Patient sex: M
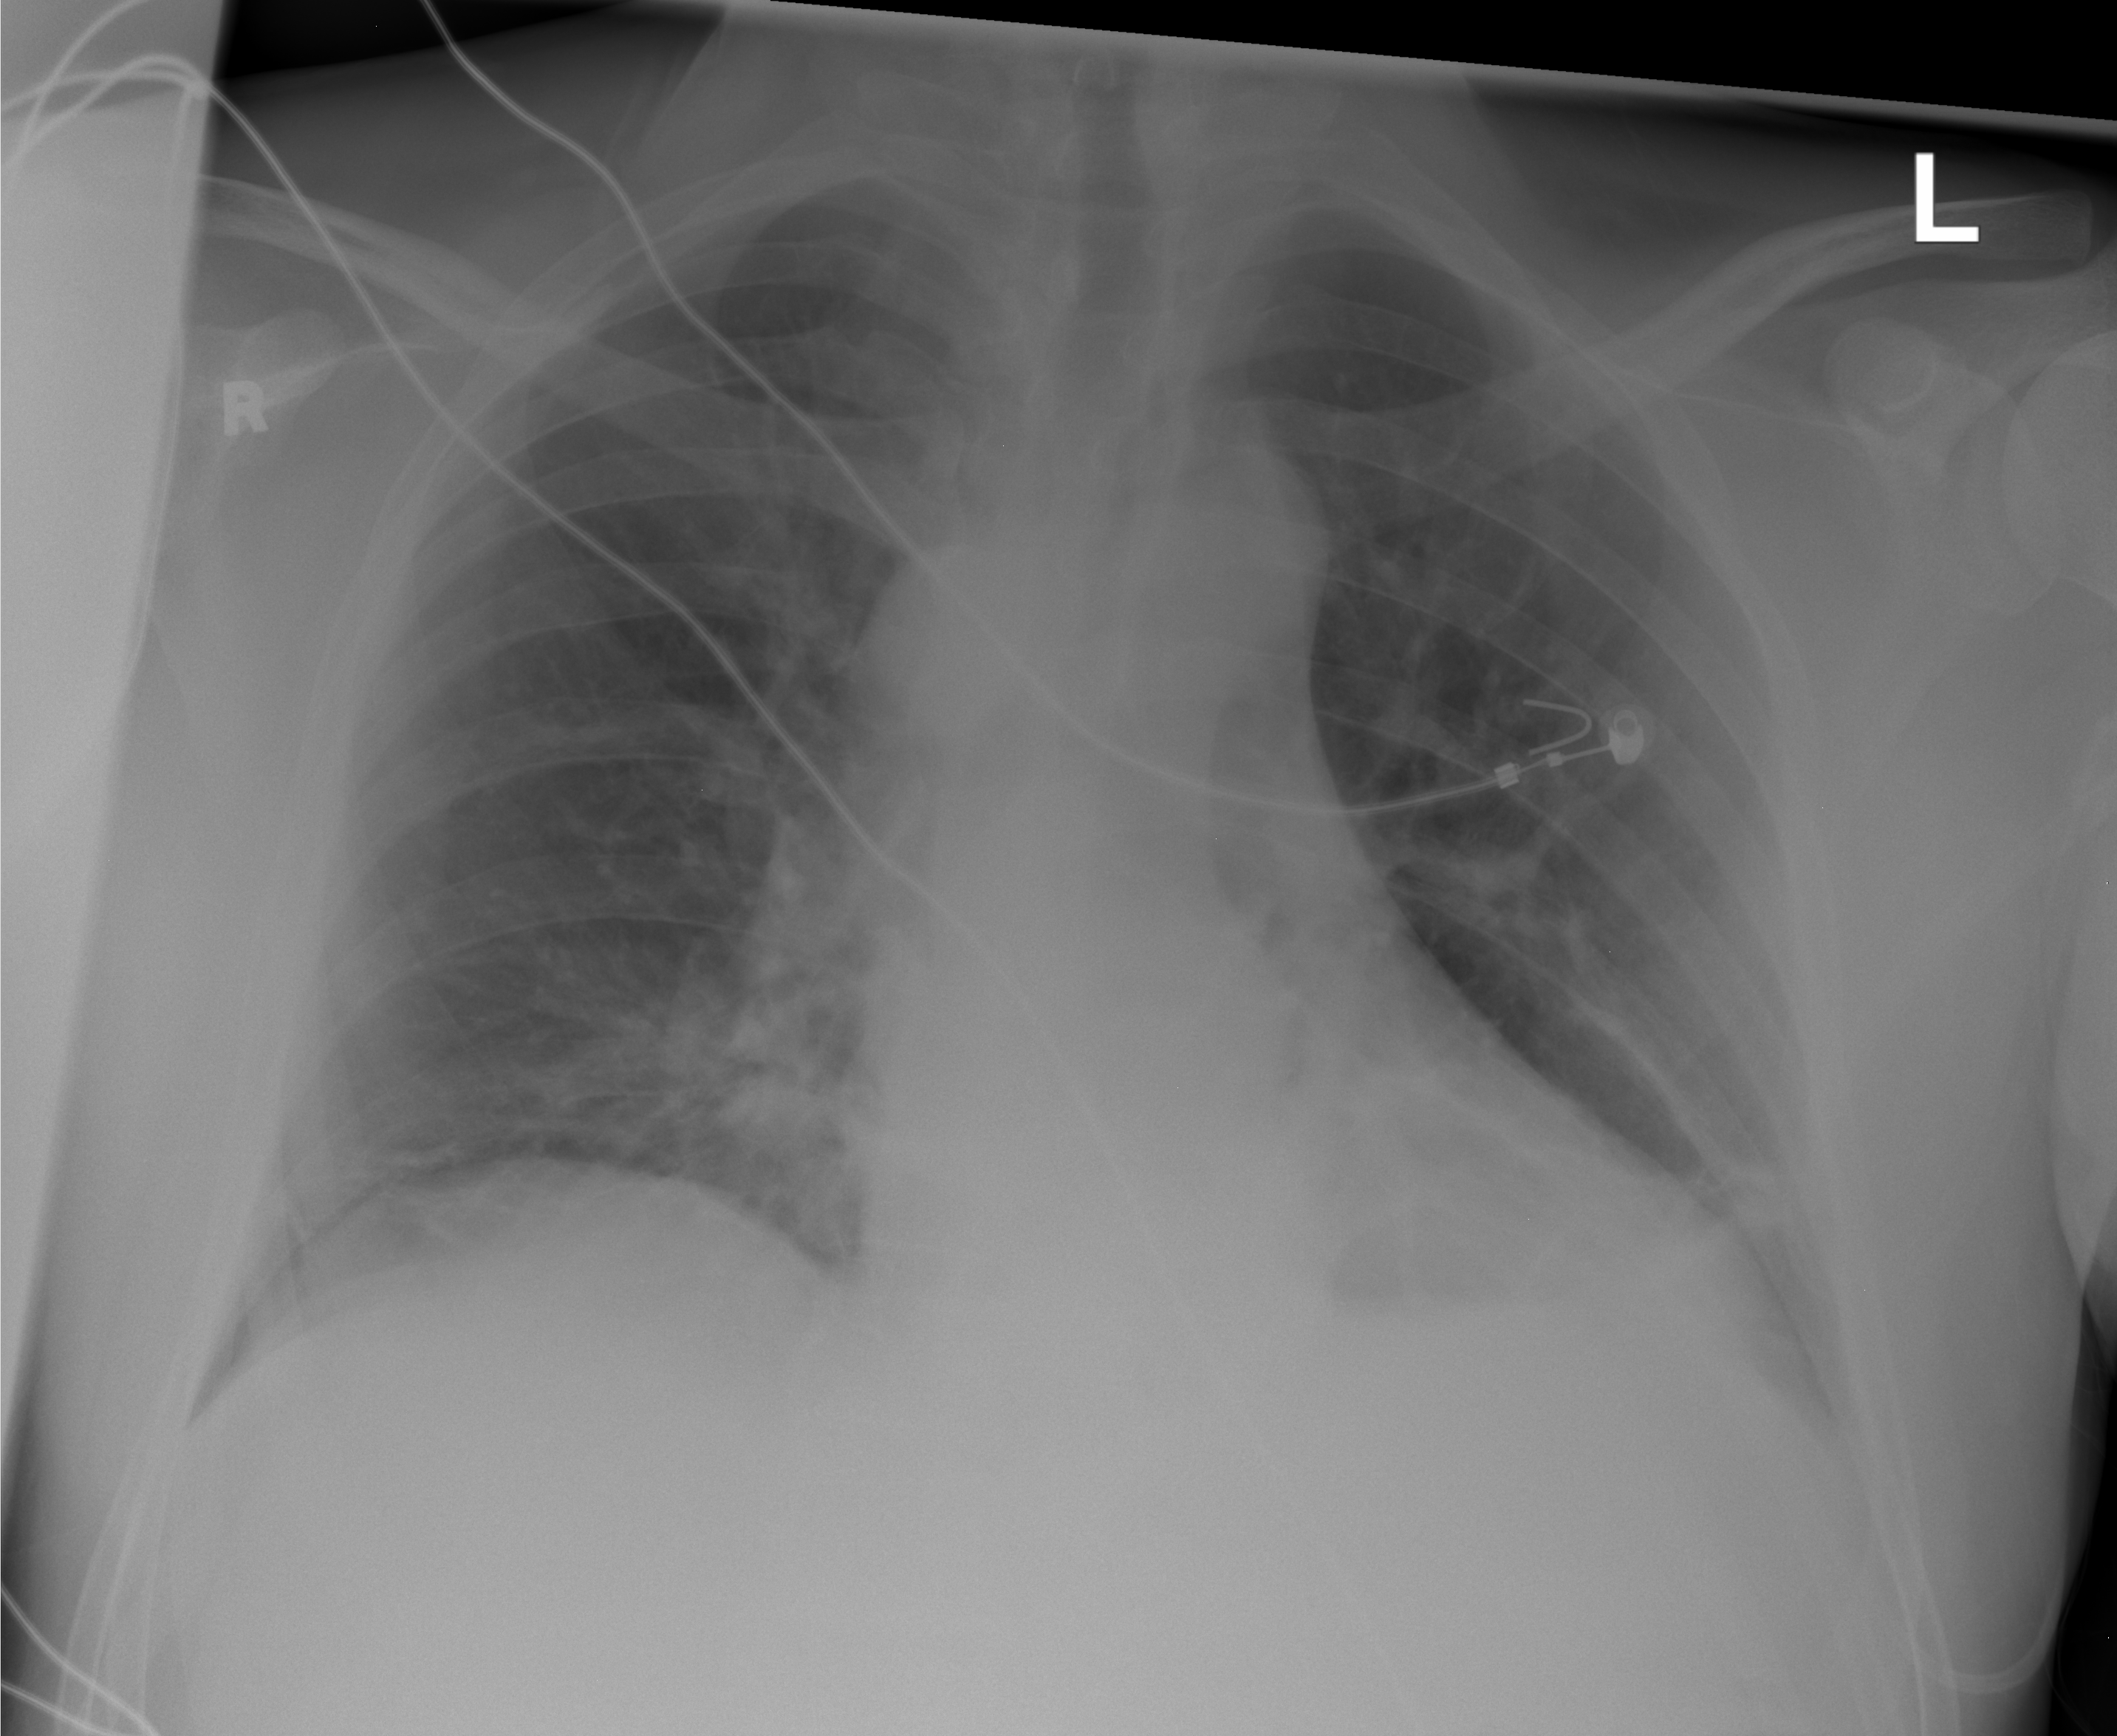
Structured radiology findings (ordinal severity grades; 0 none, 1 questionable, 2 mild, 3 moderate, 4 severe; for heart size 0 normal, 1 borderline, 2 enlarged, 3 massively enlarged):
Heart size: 0
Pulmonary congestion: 0
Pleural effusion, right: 0
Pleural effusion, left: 0
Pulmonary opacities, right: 0
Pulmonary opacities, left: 0
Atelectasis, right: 0
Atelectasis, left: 2